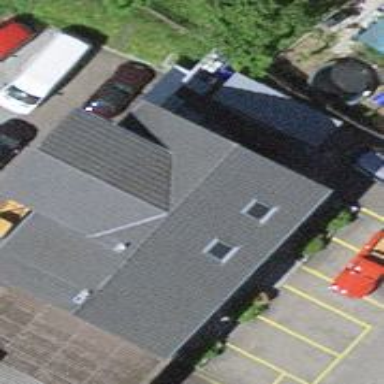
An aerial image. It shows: Car repair shop.